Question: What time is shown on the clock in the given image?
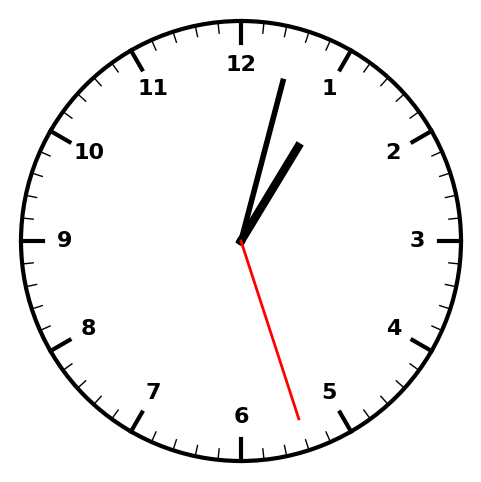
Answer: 01:02:27